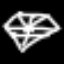
Label: diamond